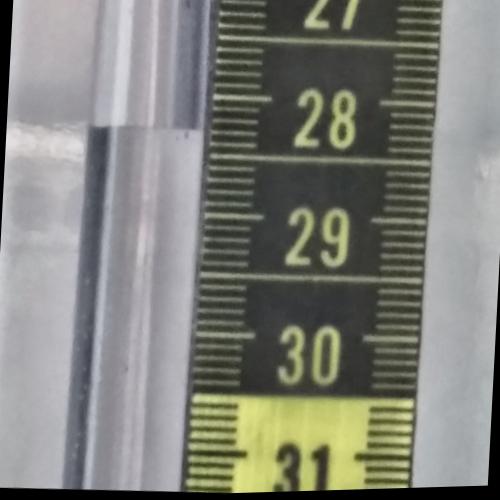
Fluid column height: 28.3 cm